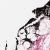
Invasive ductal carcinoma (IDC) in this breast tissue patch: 0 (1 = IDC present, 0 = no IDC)